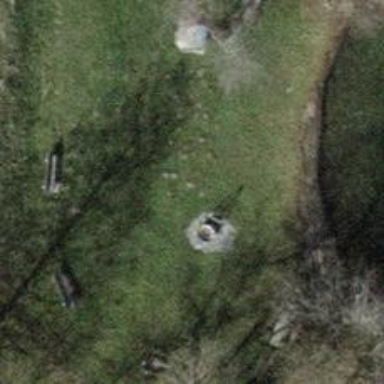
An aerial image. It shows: Picnic site with BBQ amenities.